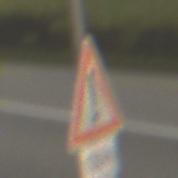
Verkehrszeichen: Gefahrenstelle
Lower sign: Entfernungsangaben1
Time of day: SunriseSunset
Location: Outdoor (Nature)
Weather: PartlyCloudy
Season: NotSpecified
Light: Natural